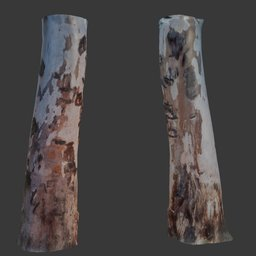
Label: nature